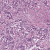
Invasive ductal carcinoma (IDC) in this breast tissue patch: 1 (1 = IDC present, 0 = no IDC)